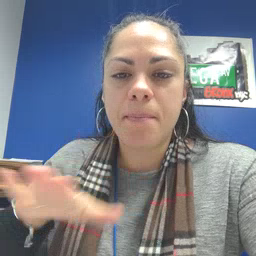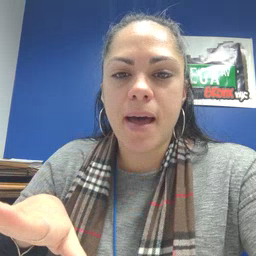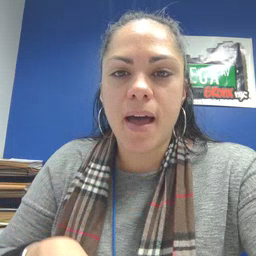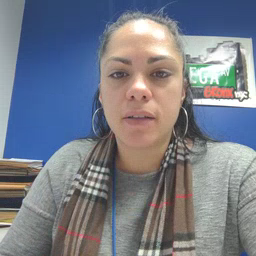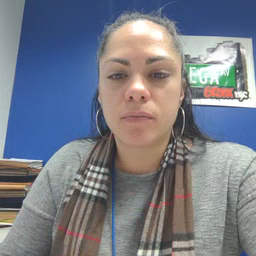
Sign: bad